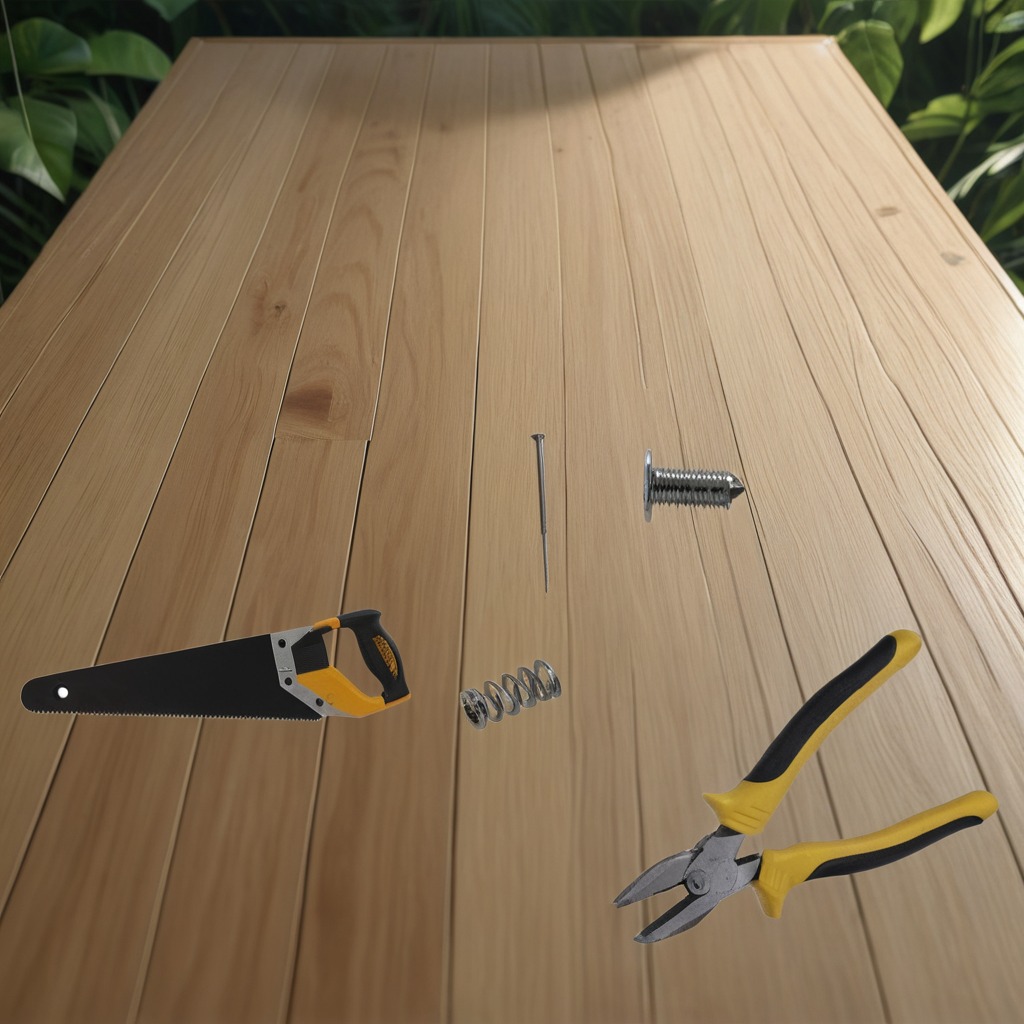
A metal machine screw, an iron nail, pliers, a coiled metal spring, and a handheld metal saw are lying on the wooden table.